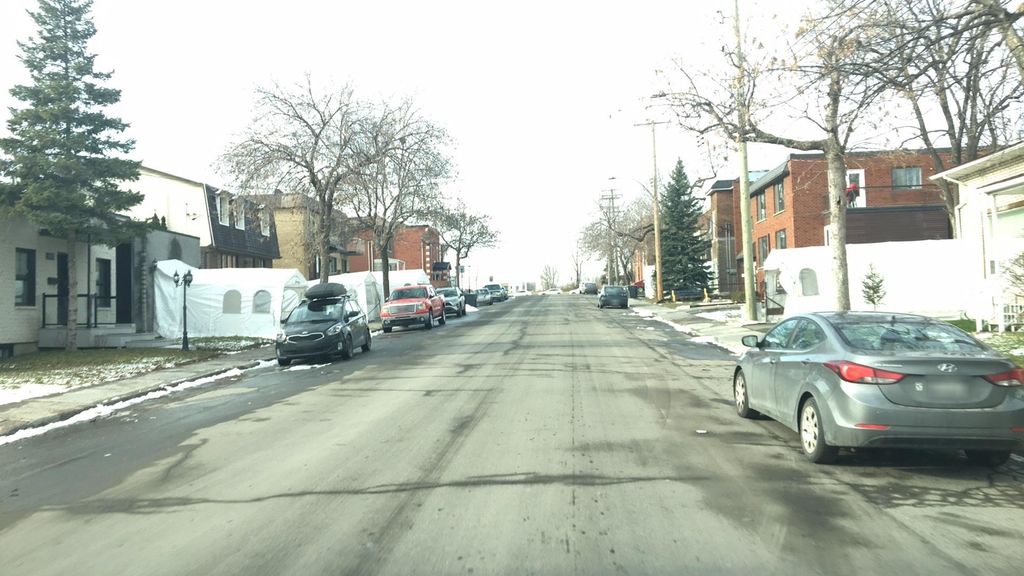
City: montreal